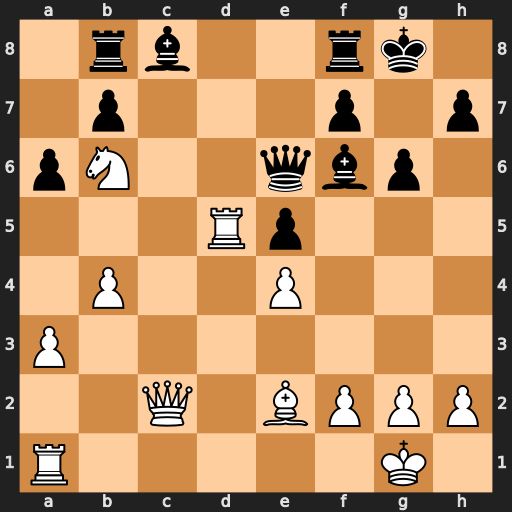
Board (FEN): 1rb2rk1/1p3p1p/pN2qbp1/3Rp3/1P2P3/P7/2Q1BPPP/R5K1
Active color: w
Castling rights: -
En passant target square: -
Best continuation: Qc7 Qc6 Qxb8 Be6 Qa7